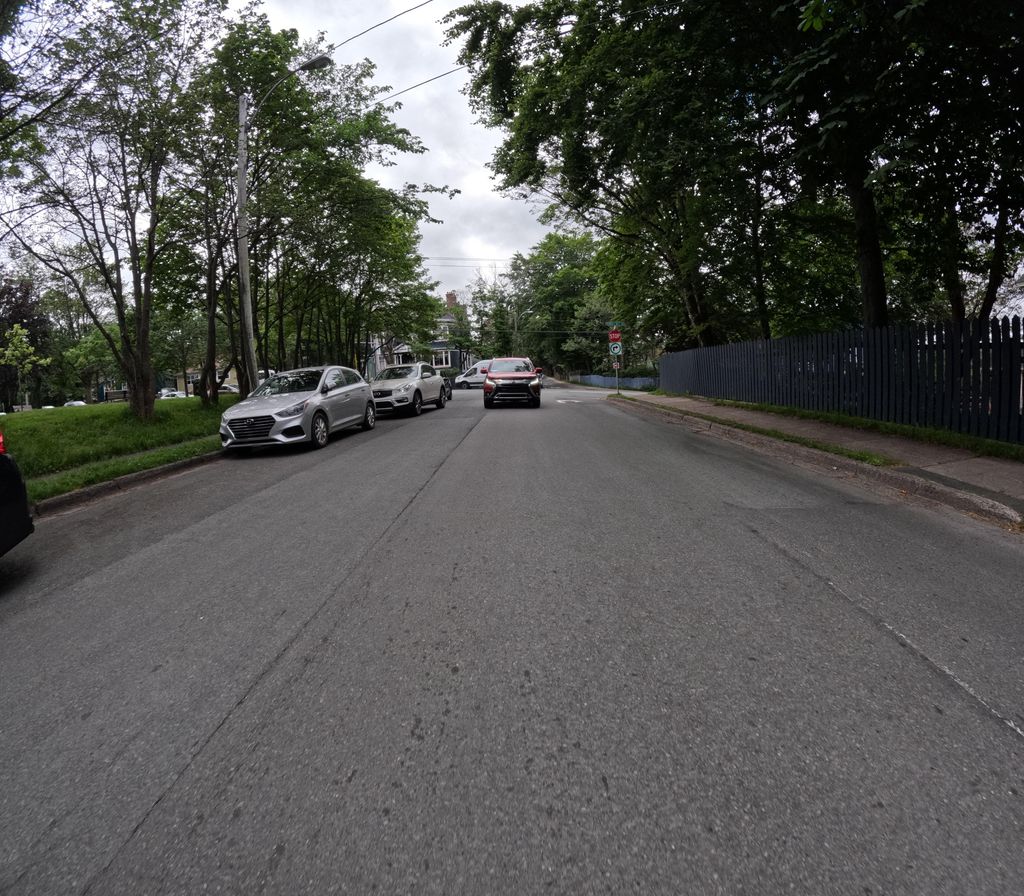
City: st_johns